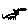
Label: cat